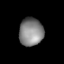
Tissue: lung
Cell type: T cells
Senescence score: 0.2083
Nuclear area (px): 655
Mean DAPI intensity: 132.202